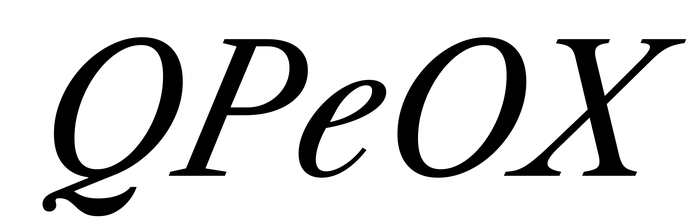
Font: LibreCaslonText-Italic_Italic